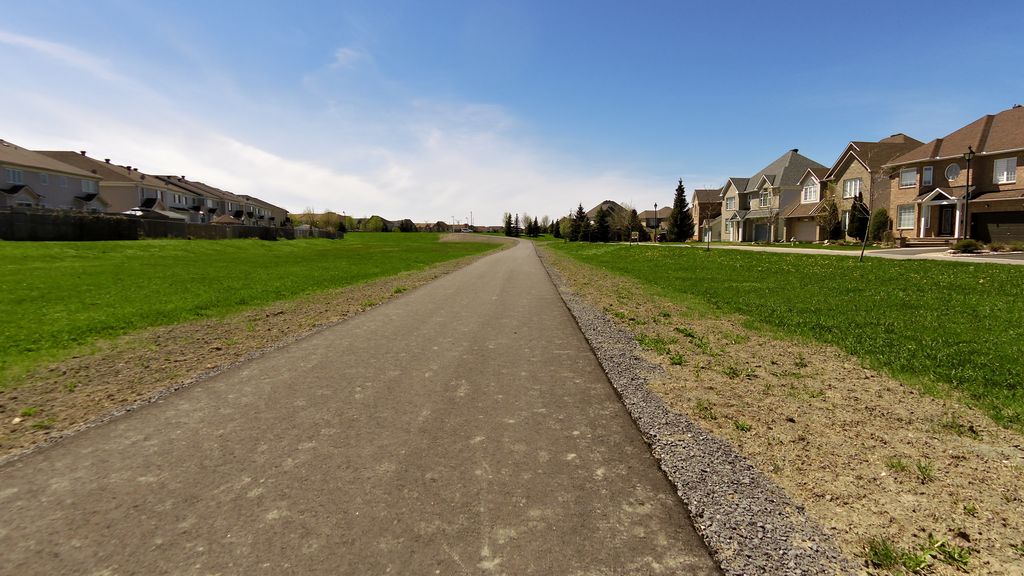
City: ottawa-gatineau